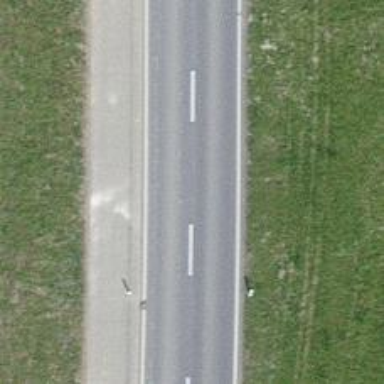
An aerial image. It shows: Tertiary road with cycle track alongside it.